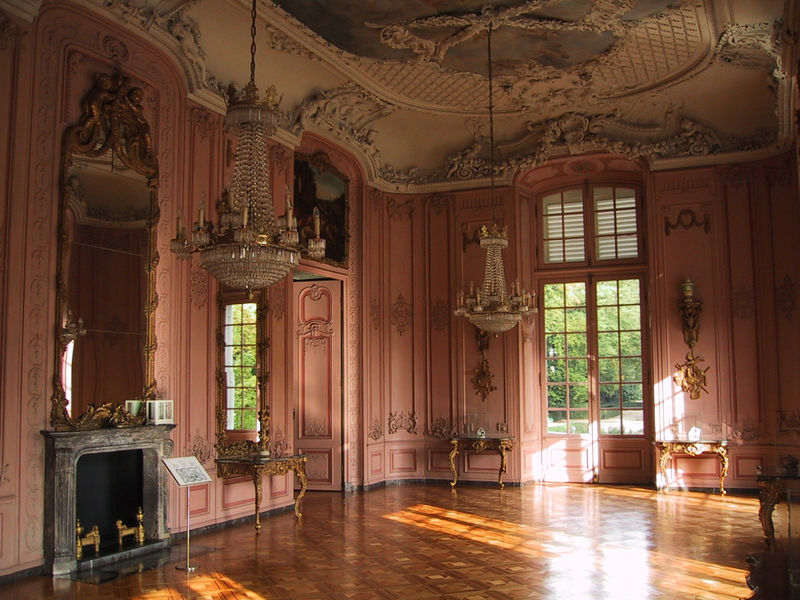
Titel: Östlicher Gartensaal in Schloß Benrath
Standort: Düsseldorf, Schloß Benrath (EU - D - NRW)
Schlagwörter: laub, schatten, fenster, tisch, tür, rot, schloss, barock, spiegel, sonne, rokoko, rosa, kamin, garten, parkett, türe, salon, kronleuchter, lüster, stuck, foto, palast, sonnenschein, reflektion, deckengemälde, museum, prunk, luster, gartne